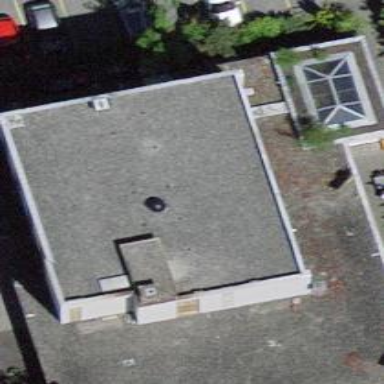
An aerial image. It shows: Hotel building with flat roof.